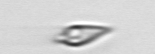
Label: Oxytoxum